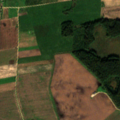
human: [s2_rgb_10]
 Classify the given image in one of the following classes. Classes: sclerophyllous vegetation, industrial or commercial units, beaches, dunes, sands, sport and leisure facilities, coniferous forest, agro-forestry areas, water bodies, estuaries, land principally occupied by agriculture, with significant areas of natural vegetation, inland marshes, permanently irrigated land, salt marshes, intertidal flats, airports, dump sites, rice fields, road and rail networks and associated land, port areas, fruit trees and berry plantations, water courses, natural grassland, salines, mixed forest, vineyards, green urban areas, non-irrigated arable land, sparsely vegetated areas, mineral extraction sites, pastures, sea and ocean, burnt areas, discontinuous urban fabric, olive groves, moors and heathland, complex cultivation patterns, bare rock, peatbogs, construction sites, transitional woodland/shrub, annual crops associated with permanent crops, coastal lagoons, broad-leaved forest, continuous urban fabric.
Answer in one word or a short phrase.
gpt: non-irrigated arable land, land principally occupied by agriculture, with significant areas of natural vegetation, broad-leaved forest